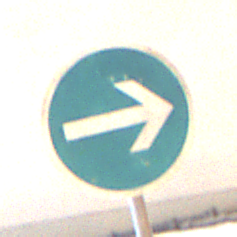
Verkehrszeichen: VorgeschriebeneFahrtrichtungHierRechts
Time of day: Night
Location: Outdoor (Urban)
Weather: Overcast
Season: Winter
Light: Artificial